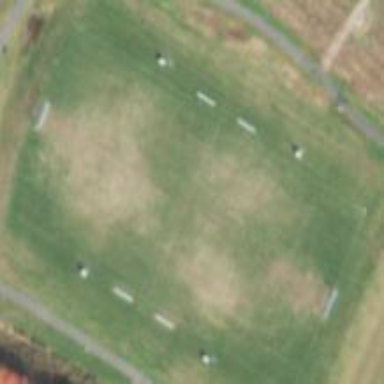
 providing space for leisure sports activities."